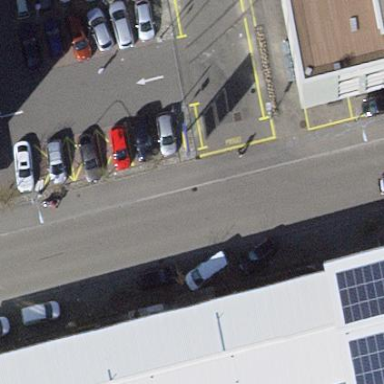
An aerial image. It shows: Parking available on the street side.